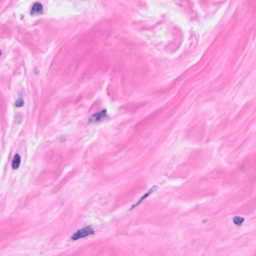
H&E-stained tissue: Breast